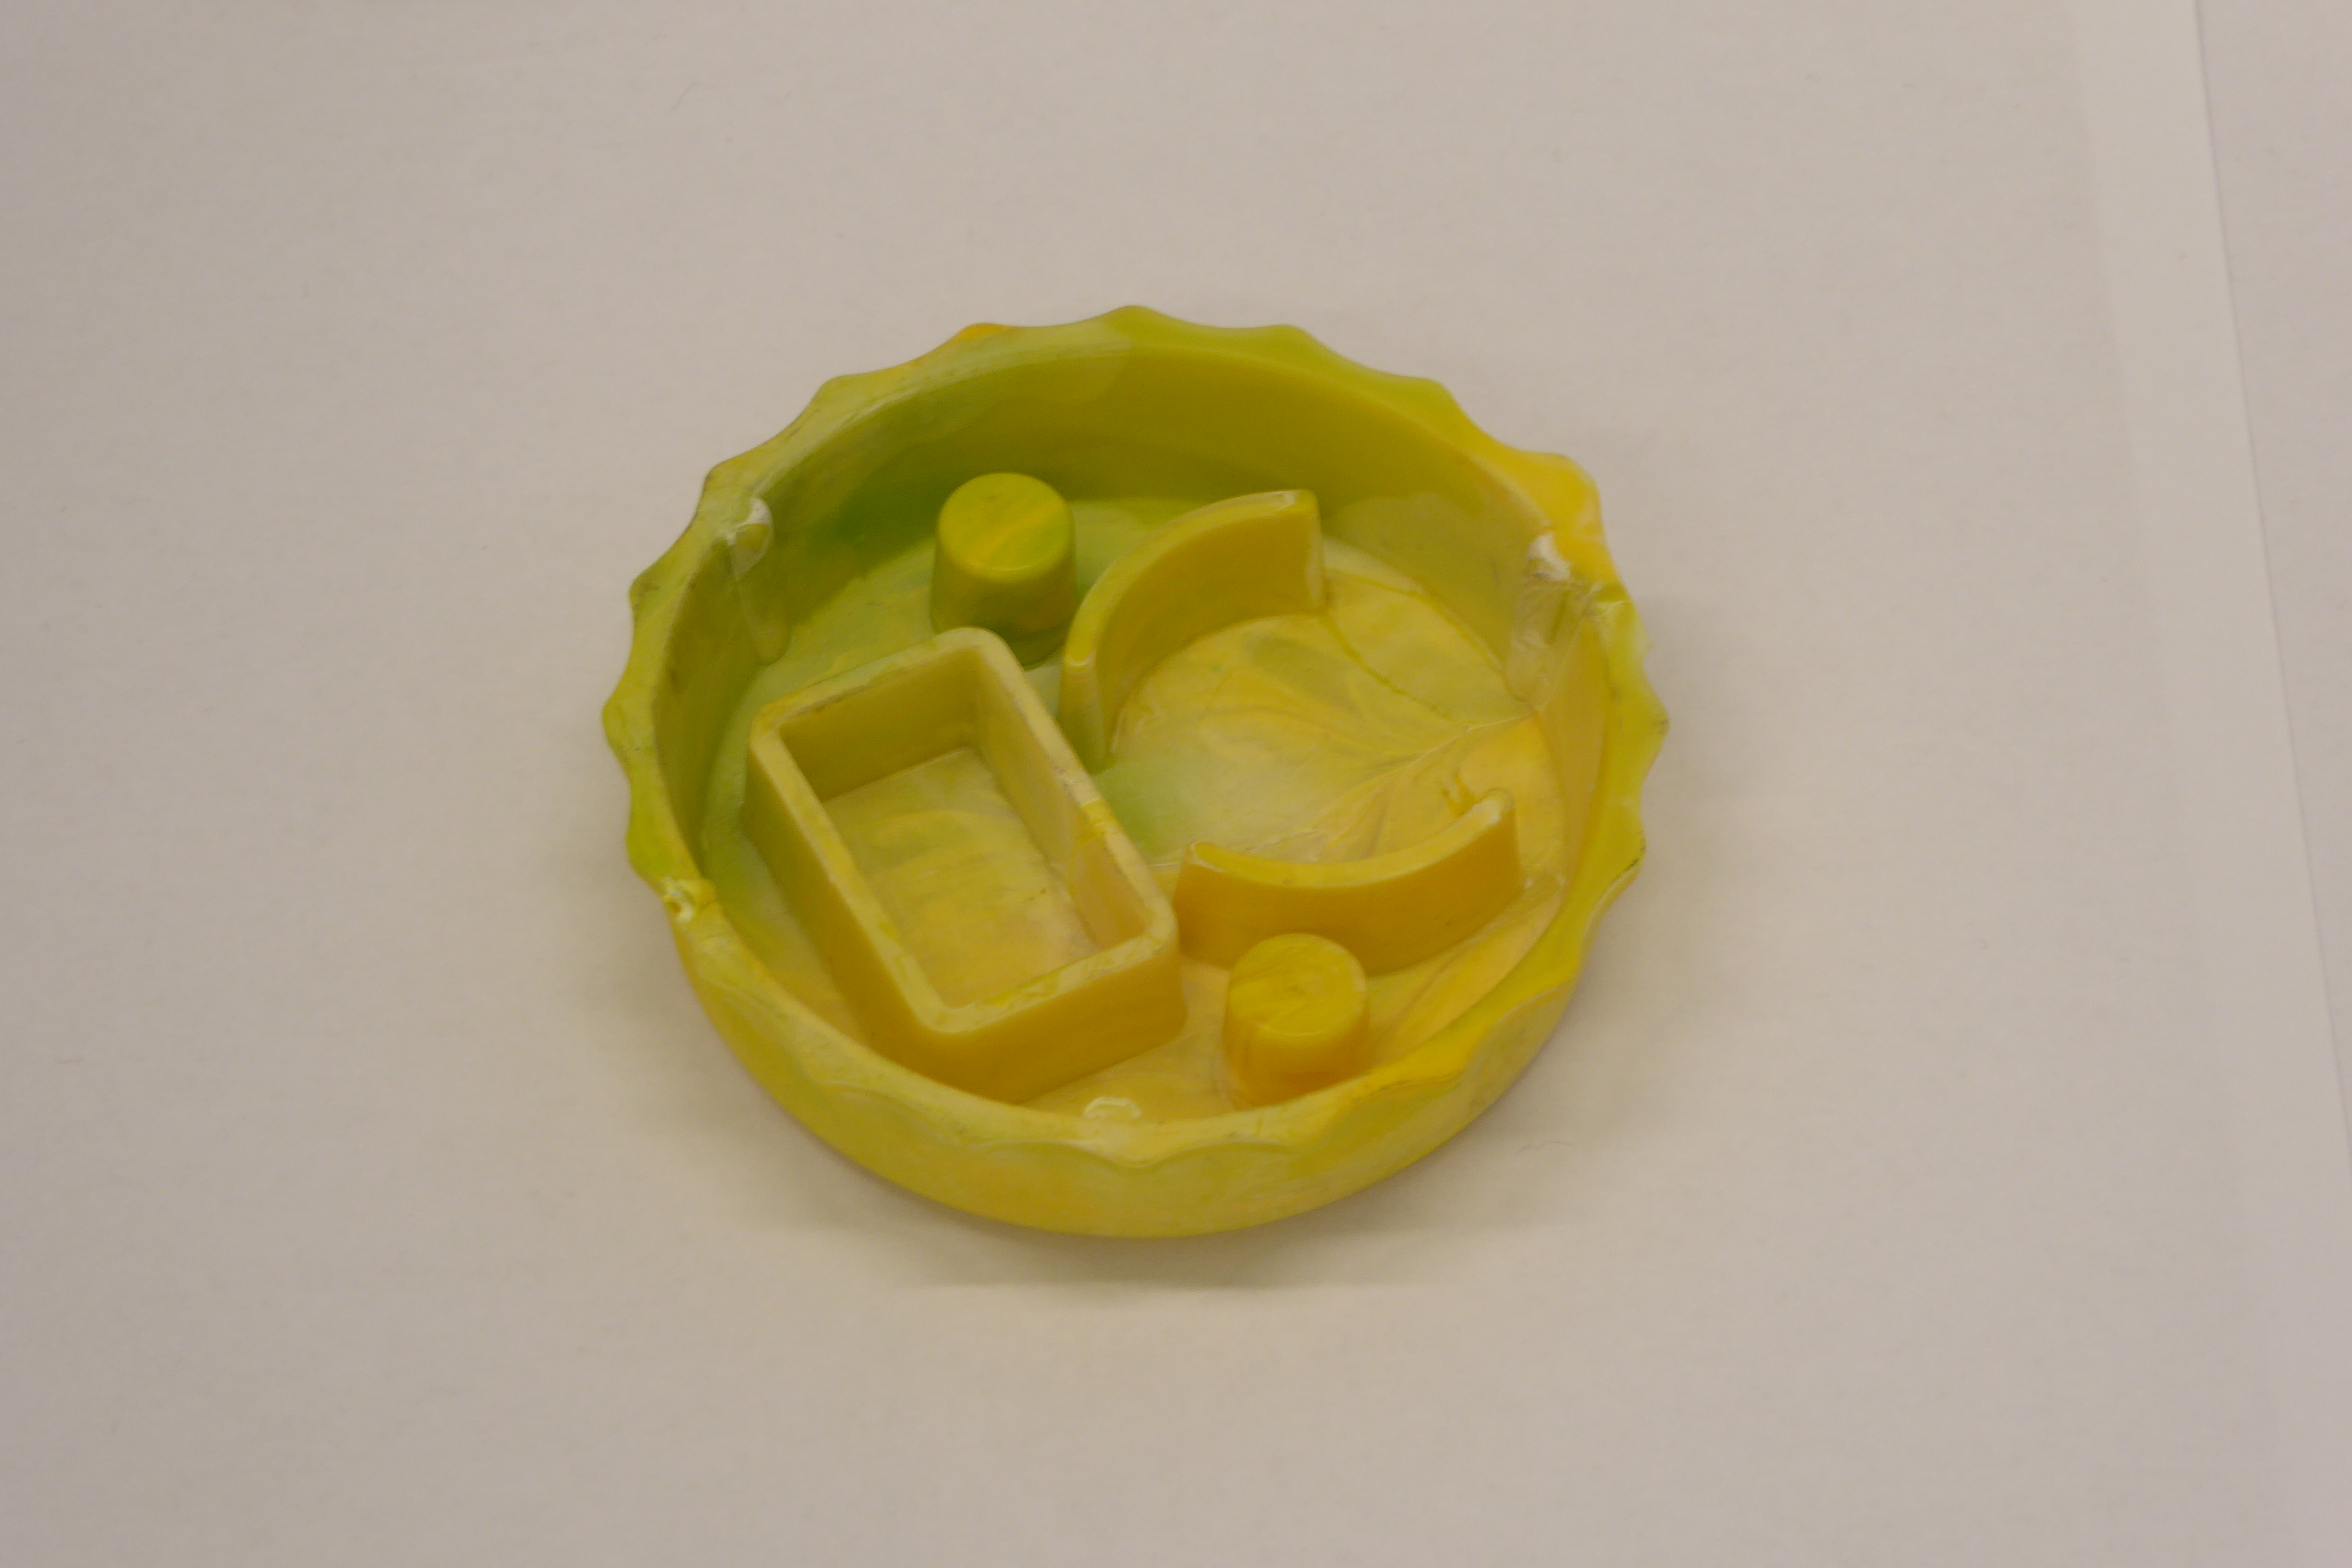
Label: Bottle Opener - Cover